Question: I use bootstrap table in one of my web page.
Bootstrap table : <URL>
I have a little and funny problem :

As you can see boostrap table texts are in chinese.
How to change the language ?
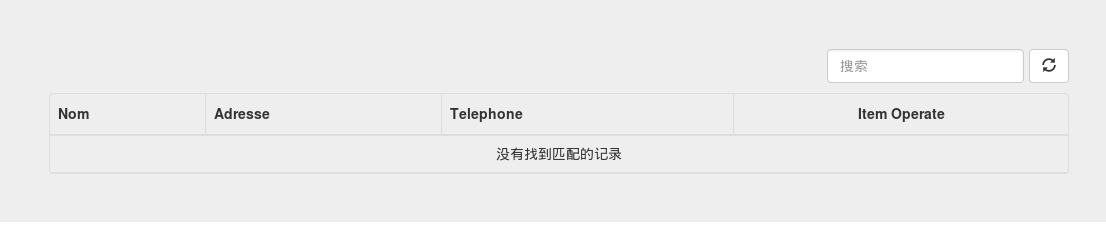
Answer: A mistake with cdn.
In bootstrap-table web site in <URL> the CDN link is :
'''
<!-- Latest compiled and minified Locales -->
<script src="//cdnjs.cloudflare.com/ajax/libs/bootstrap-table/1.6.0/locale/bootstrap-table-zh-CN.min.js"></script>
'''
It's the chinese CDN.
Others CDN are here : <URL>